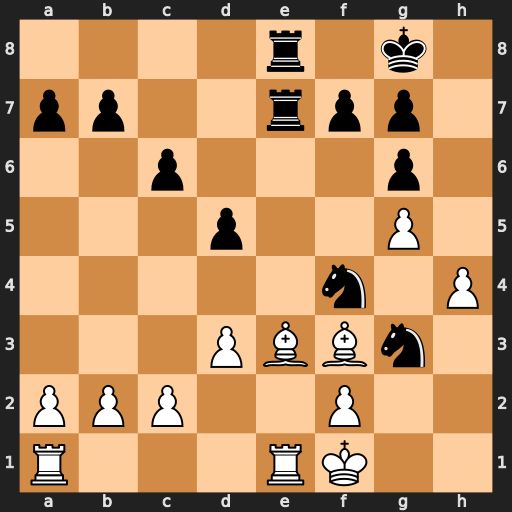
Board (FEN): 4r1k1/pp2rpp1/2p3p1/3p2P1/5n1P/3PBBn1/PPP2P2/R3RK2
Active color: w
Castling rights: -
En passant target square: -
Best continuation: fxg3 Rxe3 Rxe3 Rxe3 Kf2 Rxf3+ Kxf3